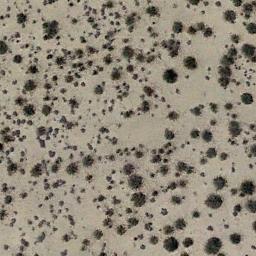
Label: chaparral